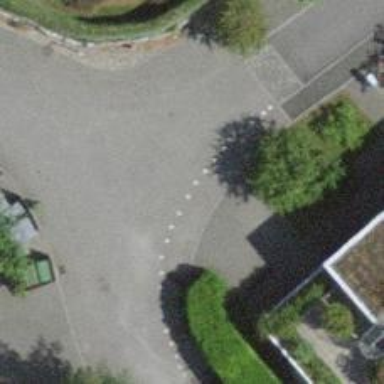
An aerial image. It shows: Kerb serving as barrier.